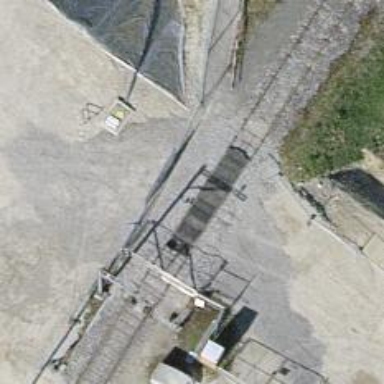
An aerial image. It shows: Level crossing along the railway.